Interaction volume radius: 5 \u00c5
Interaction volume height: 20 \u00c5
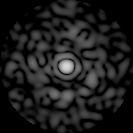
Disorder parameter: 0.8398